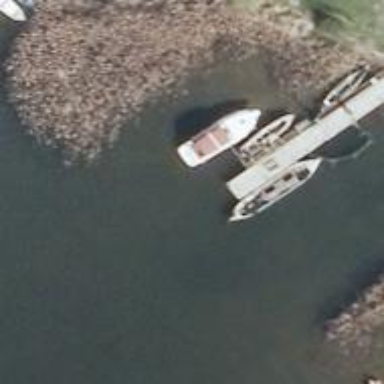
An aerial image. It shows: Pier located along footway.